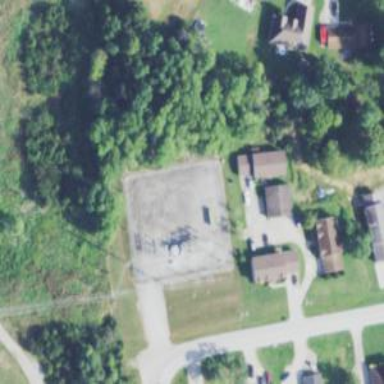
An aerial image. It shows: Distribution-level power substation.